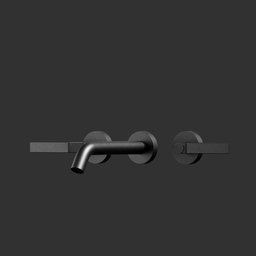
Label: appliances